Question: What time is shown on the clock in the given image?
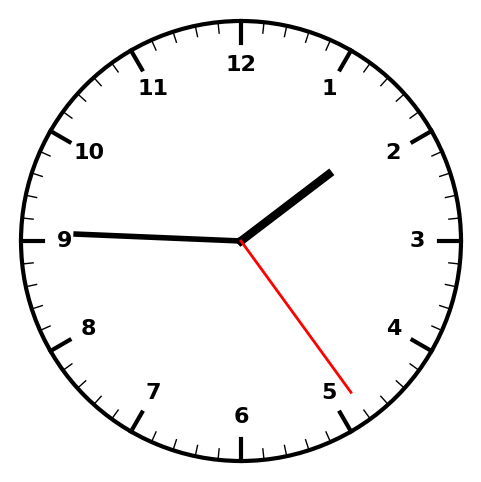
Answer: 01:45:24